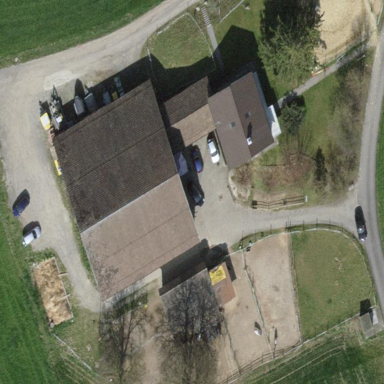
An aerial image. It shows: Farmyard area.